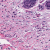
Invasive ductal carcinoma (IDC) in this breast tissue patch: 0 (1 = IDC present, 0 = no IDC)